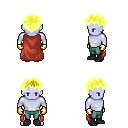
a pixel art fantasy rpg character, male body template, dark elf, purple skin, maroon cape, teal pants, gold bedhead hairstyle, gold gloves, black shoes, four views (front, back, left, right), 2x2 character sprite sheet, small pixel art, hard edges, no anti-aliasing